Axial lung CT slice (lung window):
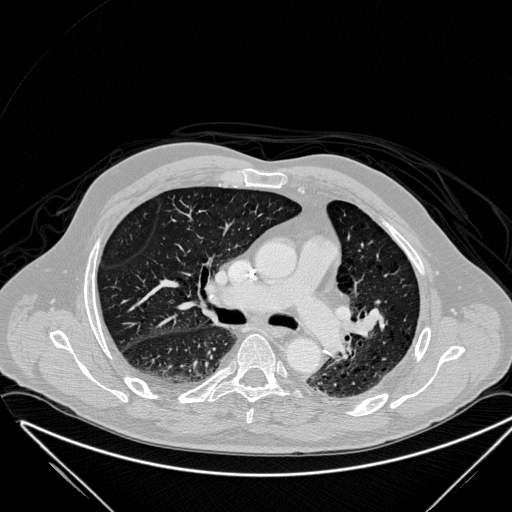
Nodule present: no